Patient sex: M
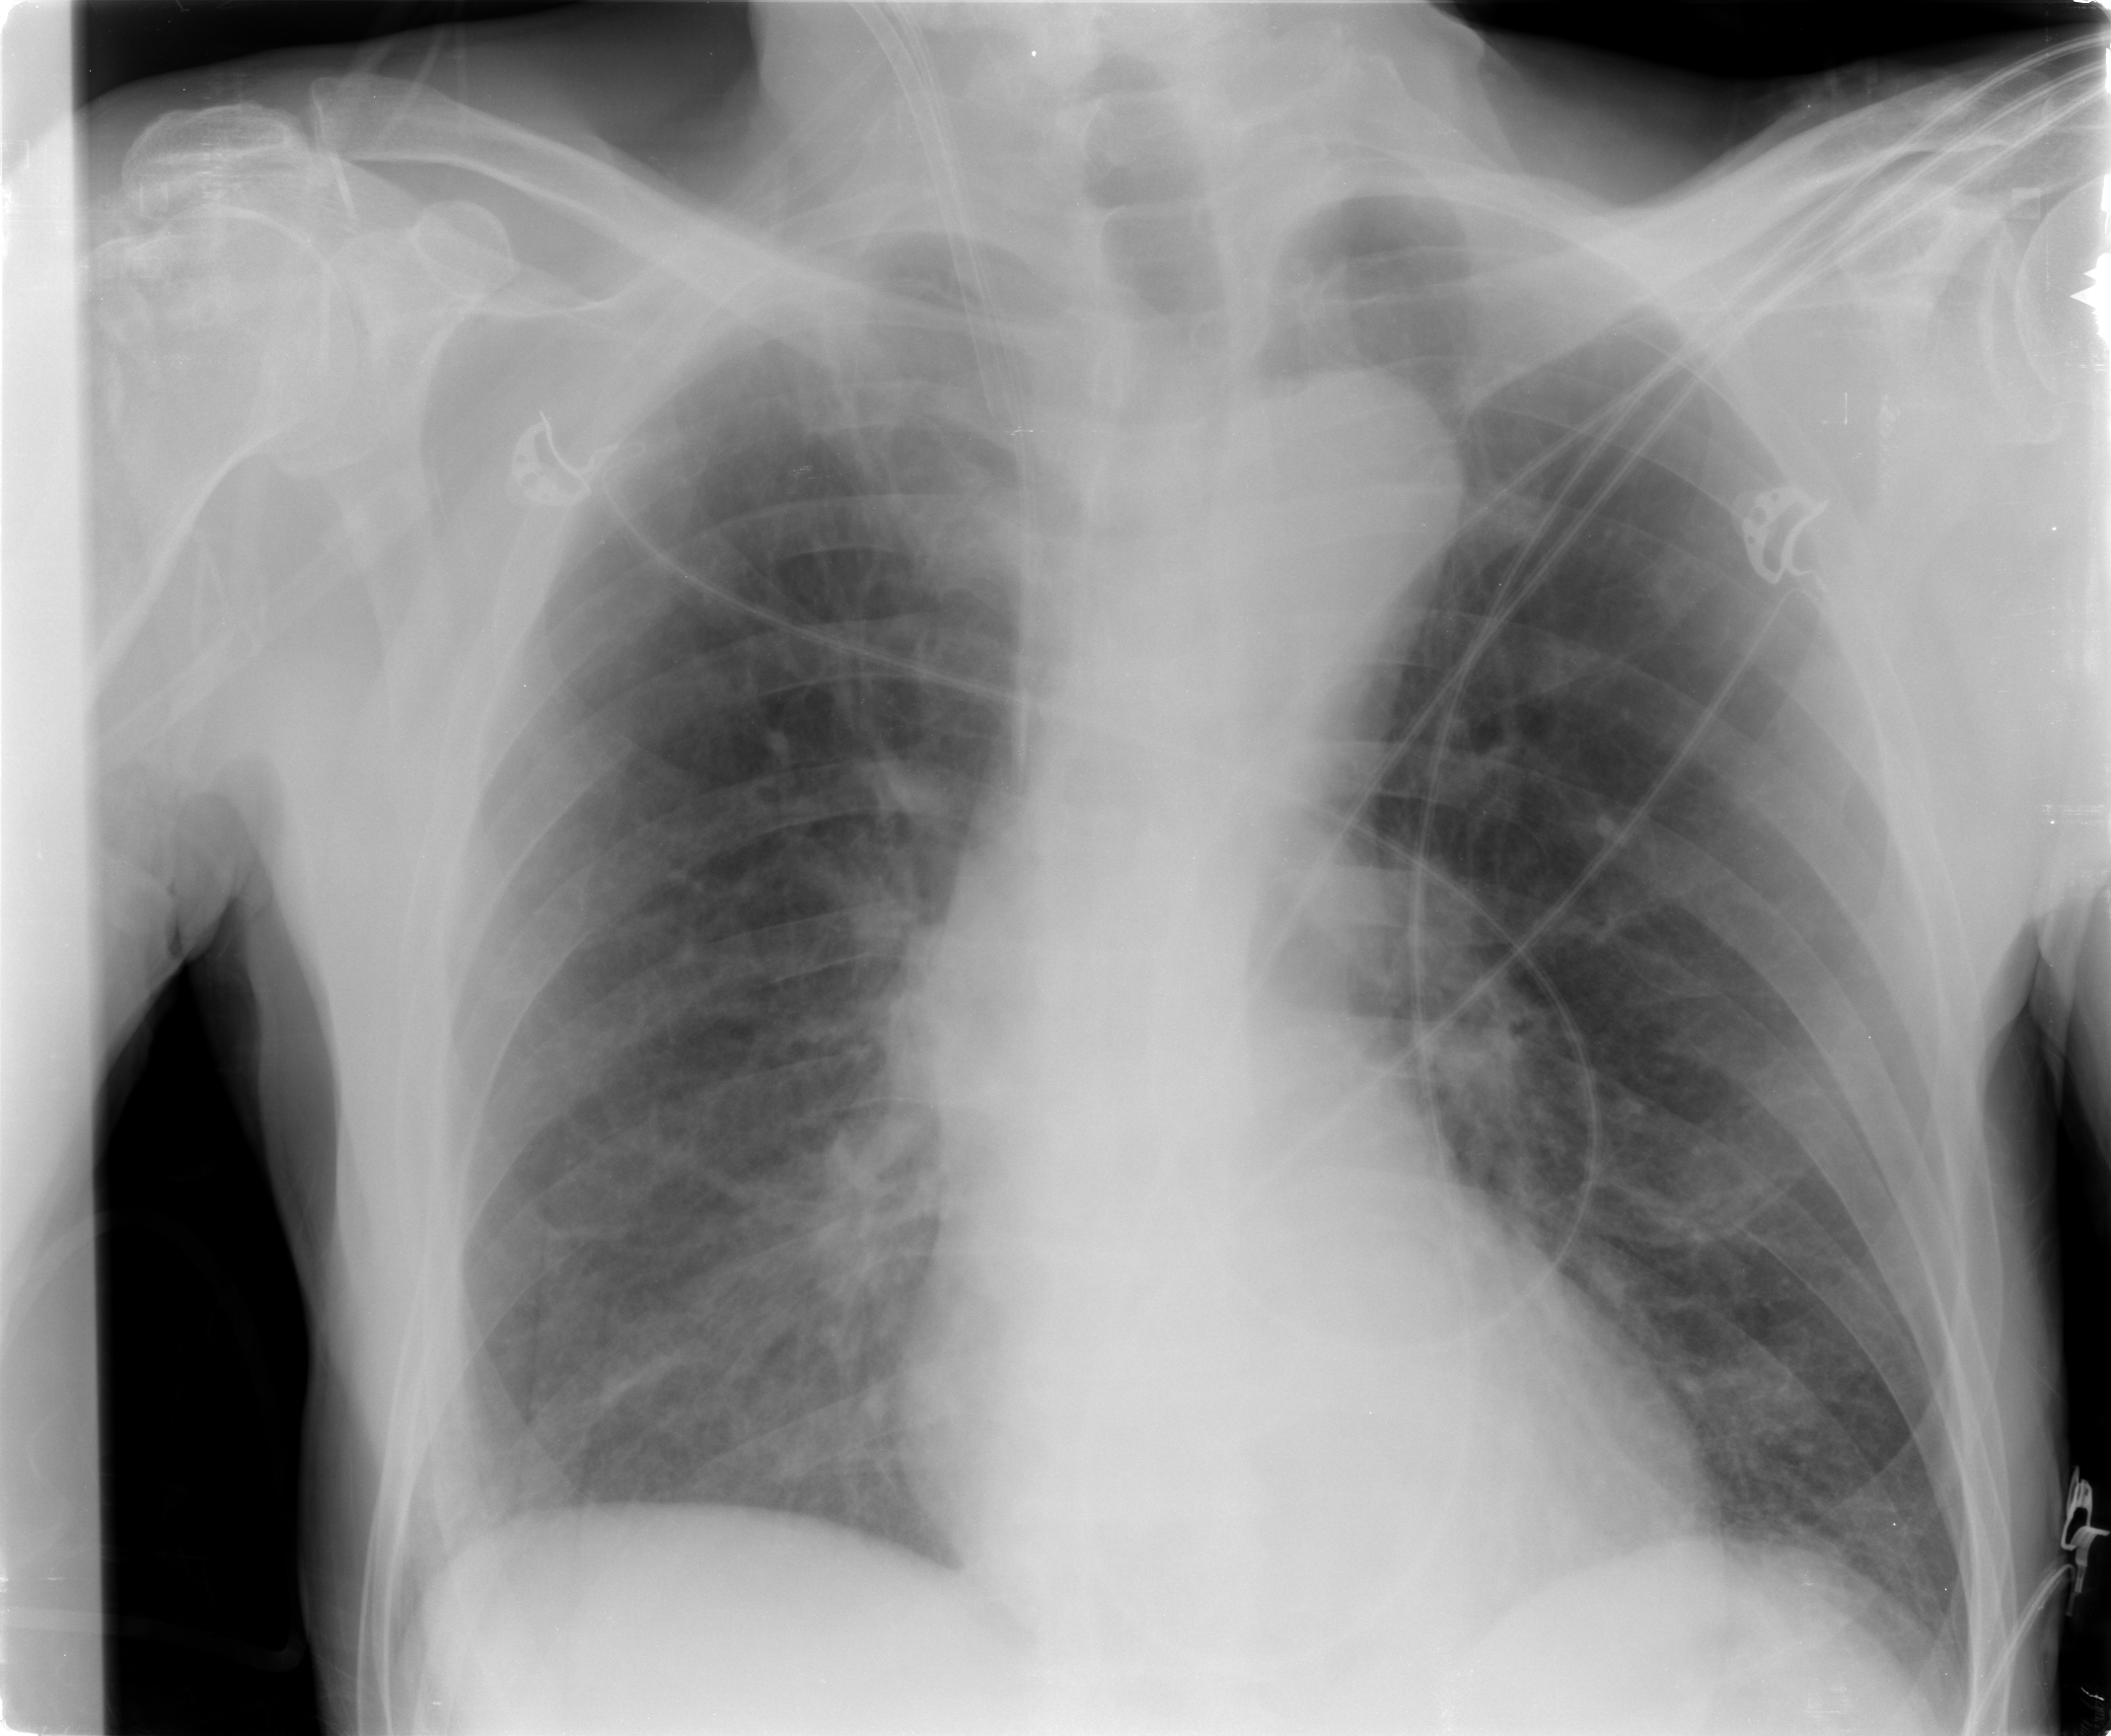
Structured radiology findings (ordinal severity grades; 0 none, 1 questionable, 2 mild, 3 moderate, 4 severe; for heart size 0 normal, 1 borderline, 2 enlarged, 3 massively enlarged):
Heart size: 0
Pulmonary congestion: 0
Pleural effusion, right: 0
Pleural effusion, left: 0
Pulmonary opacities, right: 0
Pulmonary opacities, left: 0
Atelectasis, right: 2
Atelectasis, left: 0